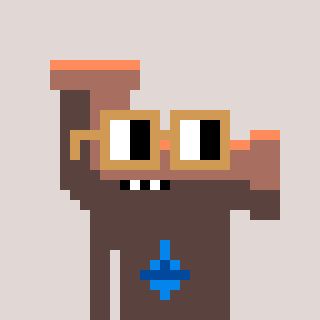
a pixel art character with square brown glasses, a pipe-shaped head and a darkbrown-colored body on a warm background